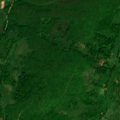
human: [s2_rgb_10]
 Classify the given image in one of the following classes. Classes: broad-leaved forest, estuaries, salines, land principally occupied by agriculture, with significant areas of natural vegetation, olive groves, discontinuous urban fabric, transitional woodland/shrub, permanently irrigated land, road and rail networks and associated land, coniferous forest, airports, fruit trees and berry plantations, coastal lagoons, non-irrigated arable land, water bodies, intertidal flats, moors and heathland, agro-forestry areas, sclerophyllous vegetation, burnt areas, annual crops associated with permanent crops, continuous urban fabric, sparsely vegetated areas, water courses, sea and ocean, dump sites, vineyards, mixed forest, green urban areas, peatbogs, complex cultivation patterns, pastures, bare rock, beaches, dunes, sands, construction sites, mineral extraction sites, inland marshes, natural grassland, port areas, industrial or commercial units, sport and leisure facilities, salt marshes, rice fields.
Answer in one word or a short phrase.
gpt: complex cultivation patterns, land principally occupied by agriculture, with significant areas of natural vegetation, broad-leaved forest